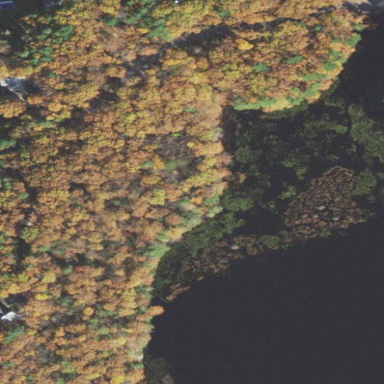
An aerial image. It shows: Nature reserve within woodland area.